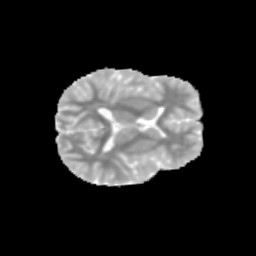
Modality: MD
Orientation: axial
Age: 13
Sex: female
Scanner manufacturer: siemens
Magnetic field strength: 3 T
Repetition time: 3.8 s
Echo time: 0.07 s